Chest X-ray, PA view. Patient: 55 years old, sex M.
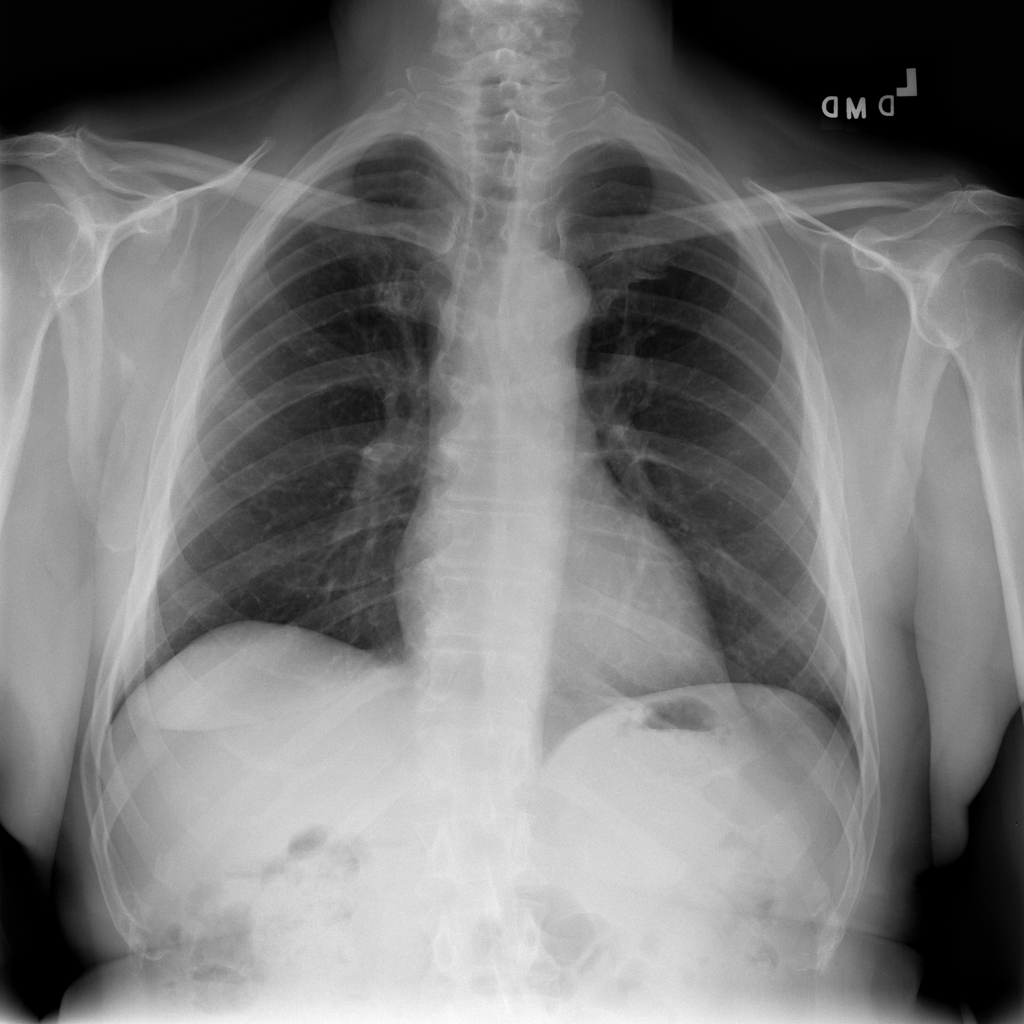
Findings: No Finding